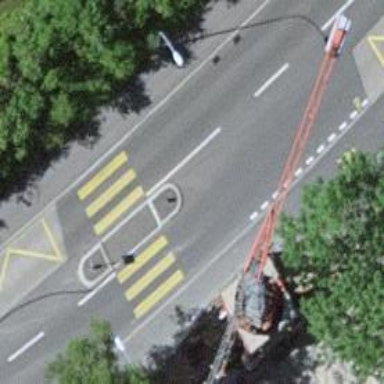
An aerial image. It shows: Kerb barrier.